Стабилизированный источник тока способен выдавать постоянный ток $I_{0}$ независимо от подключённой к нему нагрузки. Источник включён в цепь, показанную на рисунке.  Все элементы цепи можно считать идеальными, их параметры указаны на рисунке. До замыкания ключа конденсатор не был заряжен. В некоторый момент времени ключ замкнули.
Какое количество теплоты $Q$ выделилось на резисторе $R$ после замыкания ключа?
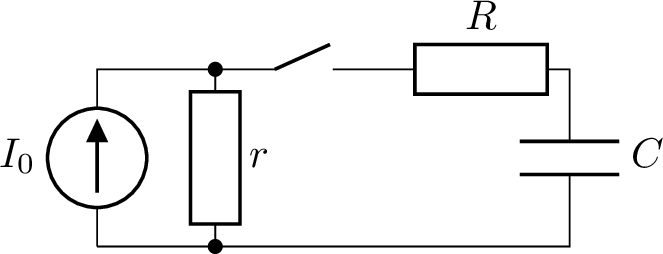
Решение: Пусть $I$ — сила тока в резисторе $R$, $J$ — сила тока в резисторе $r$, $q$ — заряд, протекший через резистор $R$ после замыкания ключа (заряд конденсатора). За достаточно малое время, при котором изменением напряжения на резисторе $R$ можно пренебречь, выделившаяся на резисторе теплота равна произведению этого напряжения на протекший заряд: $$ \delta Q=U \Delta q=I R \Delta q. $$ Отсюда следует, что полная теплота численно равна умноженной на $R$ площади под графиком зависимости силы тока $I$ через резистор $R$ от протекшего через него заряда $q$. Найдём эту зависимость. Из уравнений $$ I_{0}=I+J, \quad J r=I R+\frac{q}{C}, $$ получаем $$ I_{0} r=I(r+R)+\frac{q}{C}. $$ Таким образом, график зависимости $I(q)$ представляет собой прямую, пересекающую оси в точках $\left(I_{0} r\right) /(r+R)$ и $C I_{0} r$. Площадь под этим графиком $$ S=\frac{1}{2} I_{0} \frac{r}{r+R} C I_{0} r=\frac{C I_{0}^{2} r^{2}}{2(r+R)}. $$ Отсюда находим ответ $$ Q=S R=\frac{C R I_{0}^{2} r^{2}}{2(r+R)}. $$
Ответ: $$ Q=\frac{C R I_{0}^{2} r^{2}}{2(r+R)}. $$
Темы:
T, Электричество, RC-цепи, Всероссийские, Теплота, Электрические цепи